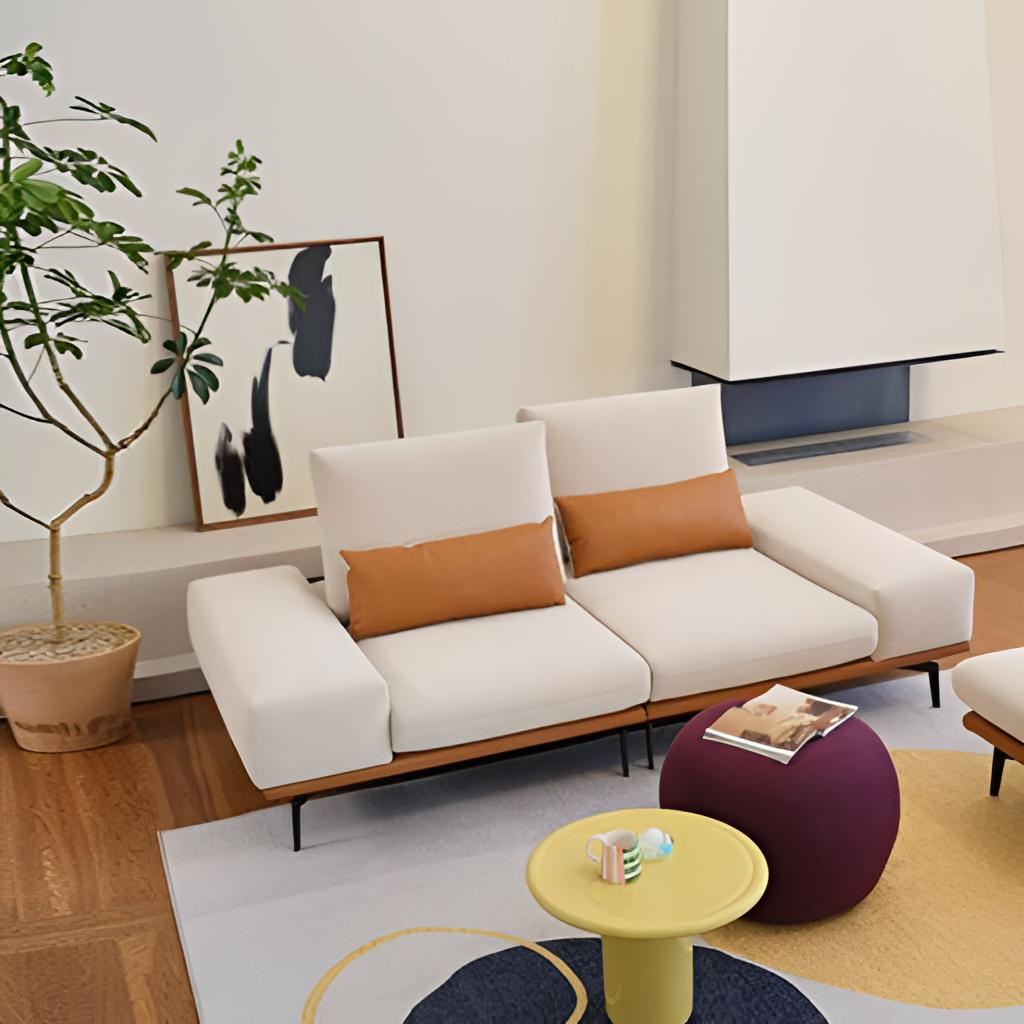
living room, fabric sofa, contemporary, paint wallpaper, with solid pattern, brown wood flooring, with parquet pattern